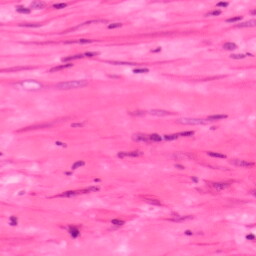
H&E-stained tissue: Colon